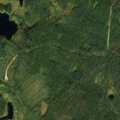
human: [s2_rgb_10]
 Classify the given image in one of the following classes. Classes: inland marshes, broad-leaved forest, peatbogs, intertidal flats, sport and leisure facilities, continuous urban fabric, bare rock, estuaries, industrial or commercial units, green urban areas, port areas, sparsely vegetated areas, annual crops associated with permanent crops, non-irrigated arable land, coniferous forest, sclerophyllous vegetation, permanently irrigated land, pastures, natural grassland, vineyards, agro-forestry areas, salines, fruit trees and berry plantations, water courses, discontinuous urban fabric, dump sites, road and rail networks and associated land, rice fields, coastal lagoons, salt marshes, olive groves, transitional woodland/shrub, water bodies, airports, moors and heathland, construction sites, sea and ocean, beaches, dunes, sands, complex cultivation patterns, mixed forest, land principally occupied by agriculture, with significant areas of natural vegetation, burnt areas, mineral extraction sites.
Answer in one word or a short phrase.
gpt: coniferous forest, water bodies